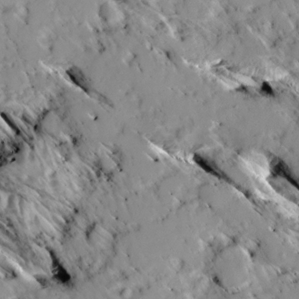
Label: non_frost